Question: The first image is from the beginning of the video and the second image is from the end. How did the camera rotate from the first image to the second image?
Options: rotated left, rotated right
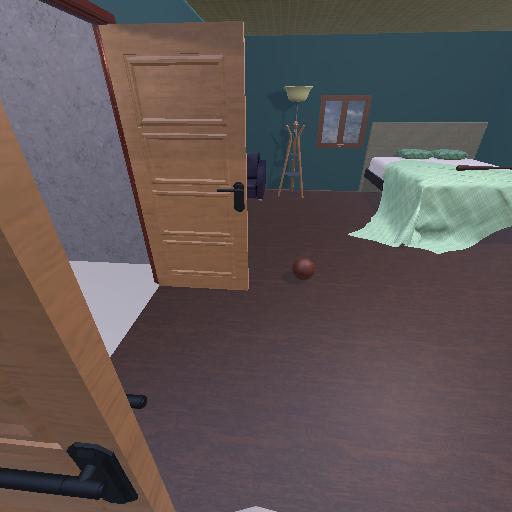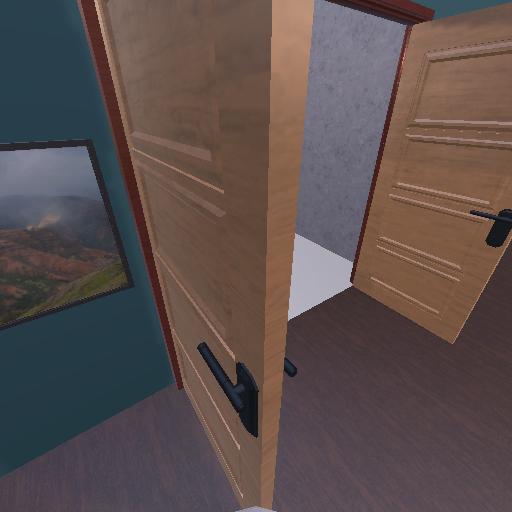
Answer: rotated left